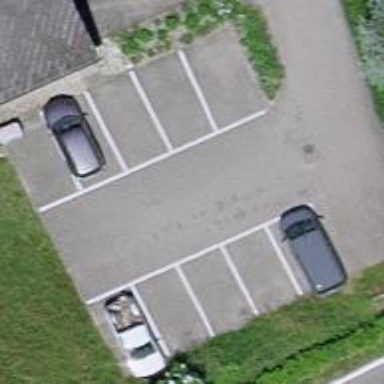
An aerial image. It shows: Parking area with surface.